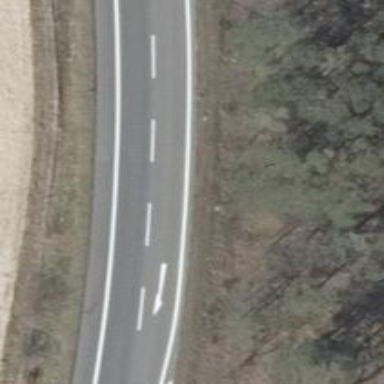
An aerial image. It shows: Asphalt motorway.